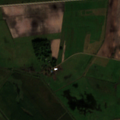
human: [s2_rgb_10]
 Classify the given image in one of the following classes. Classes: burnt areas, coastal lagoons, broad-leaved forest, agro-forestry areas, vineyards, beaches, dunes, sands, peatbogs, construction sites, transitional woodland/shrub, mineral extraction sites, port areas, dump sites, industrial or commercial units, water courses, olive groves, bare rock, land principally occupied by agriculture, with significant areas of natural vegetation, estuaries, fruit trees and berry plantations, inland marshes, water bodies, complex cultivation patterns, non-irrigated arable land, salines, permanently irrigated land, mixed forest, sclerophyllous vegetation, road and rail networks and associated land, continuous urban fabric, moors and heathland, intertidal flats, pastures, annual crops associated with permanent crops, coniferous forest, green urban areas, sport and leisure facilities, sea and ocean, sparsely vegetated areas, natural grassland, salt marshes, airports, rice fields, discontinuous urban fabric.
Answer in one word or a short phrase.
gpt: non-irrigated arable land, fruit trees and berry plantations